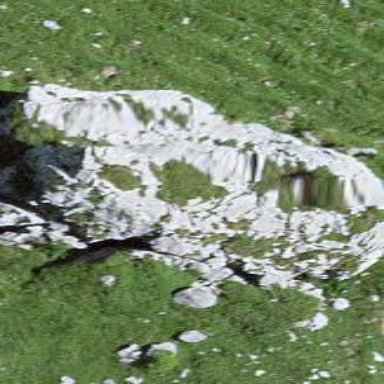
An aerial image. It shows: View of natural rock.